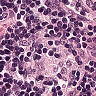
Metastatic tissue present: no